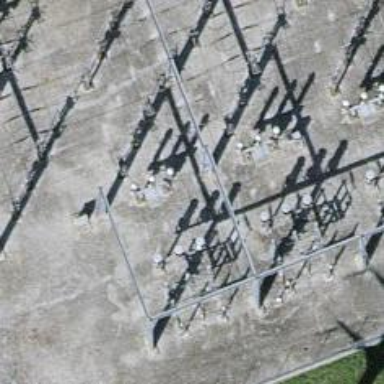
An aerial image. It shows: Power line with three cables in bay configuration.